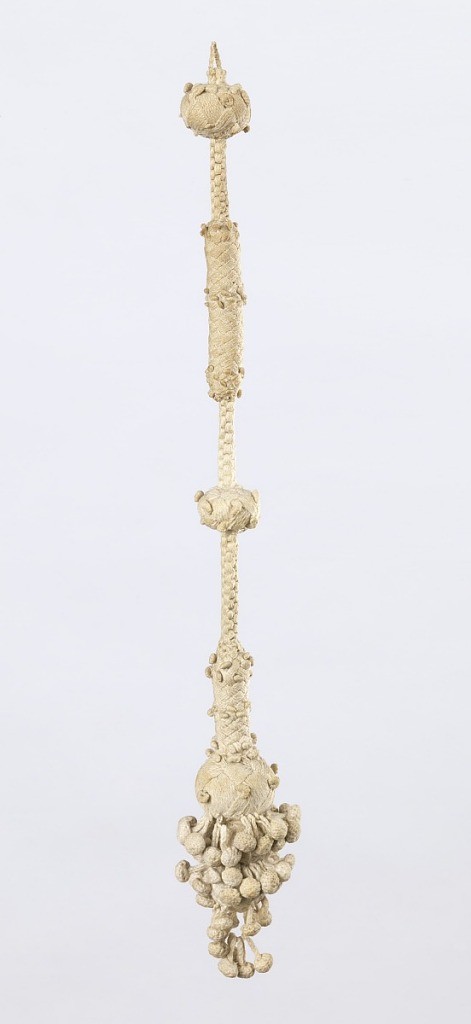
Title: Tassel
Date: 17th century
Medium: linen Technique: braided and knotted
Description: Linen tassel, braided and knotted. Long stem, braided and in parts knotted terminating in pear-shaped unit to which are attached two double balls. Bottom of pear-shaped unit and double balls covered with small knotted balls.